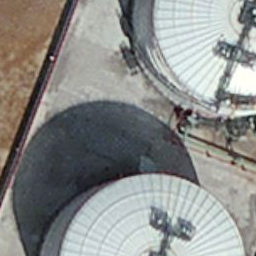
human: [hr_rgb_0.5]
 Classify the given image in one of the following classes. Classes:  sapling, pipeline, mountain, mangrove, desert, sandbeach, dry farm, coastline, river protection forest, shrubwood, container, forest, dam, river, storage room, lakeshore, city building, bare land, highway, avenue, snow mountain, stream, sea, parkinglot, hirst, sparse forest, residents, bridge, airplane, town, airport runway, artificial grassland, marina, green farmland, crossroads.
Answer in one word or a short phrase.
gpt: storage room